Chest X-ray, PA view. Patient: 19 years old, sex M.
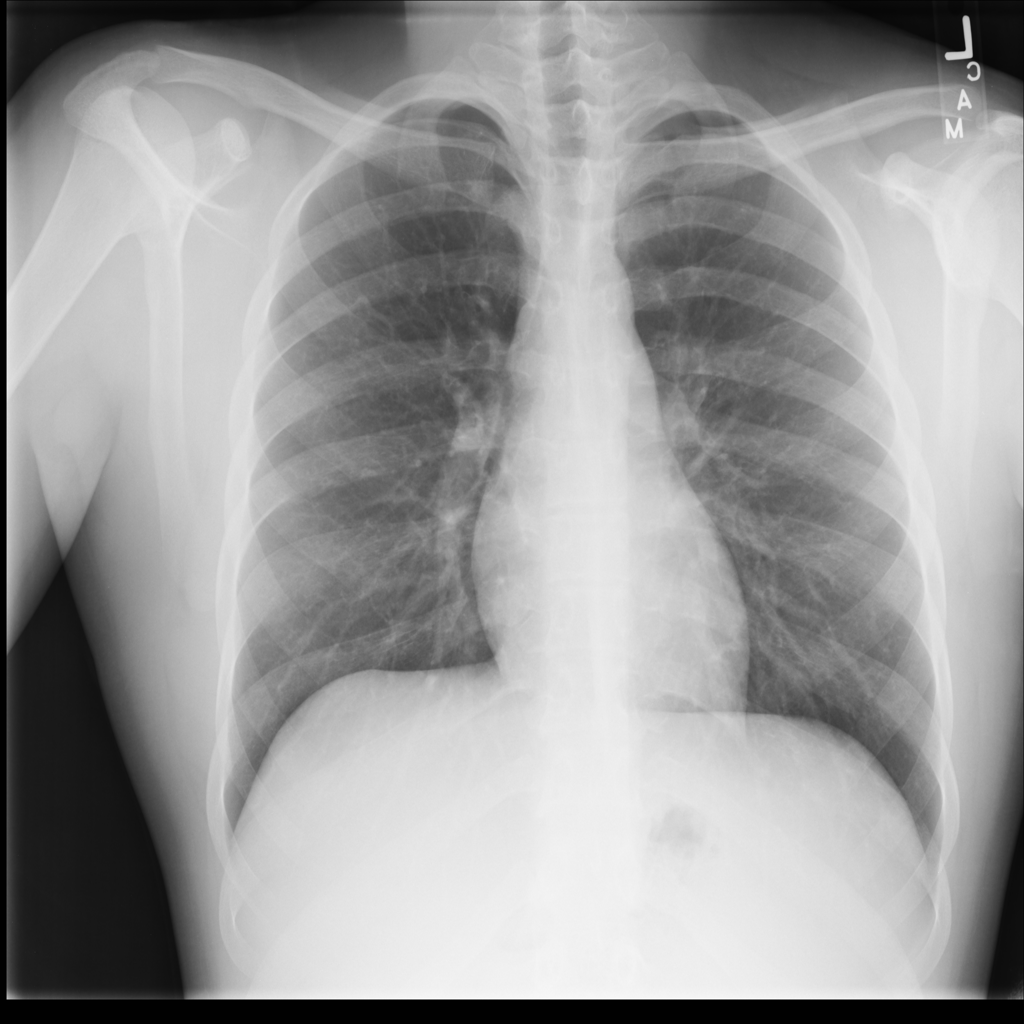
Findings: No Finding